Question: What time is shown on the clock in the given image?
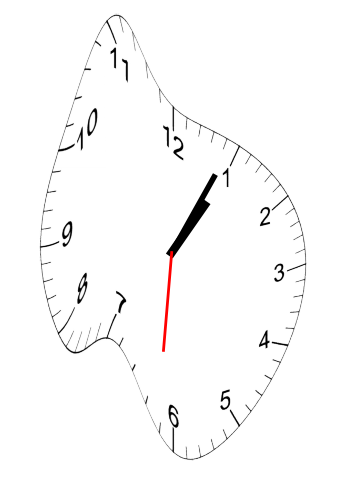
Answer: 01:04:31